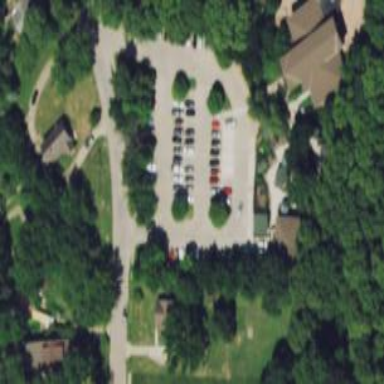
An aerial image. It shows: Parking area with surface.